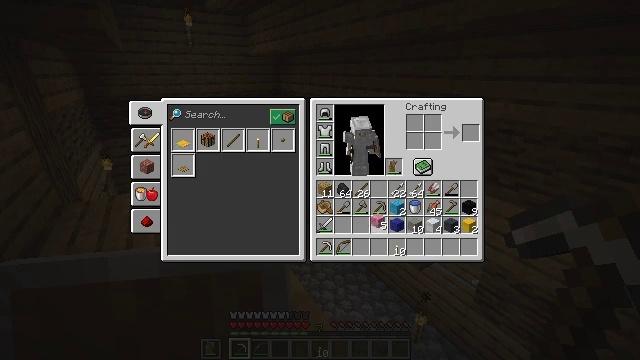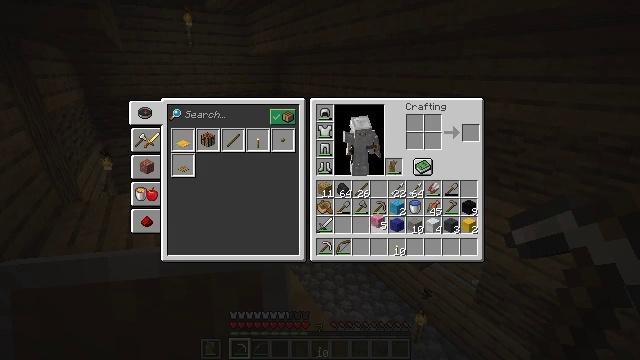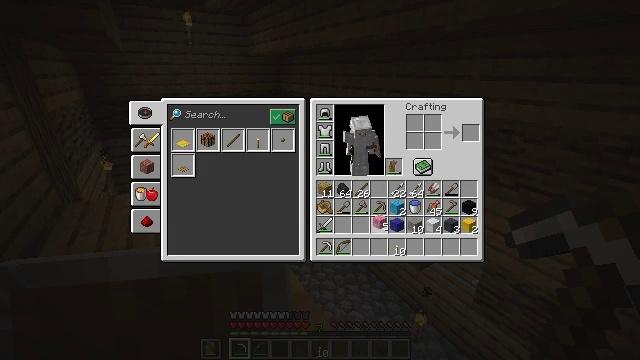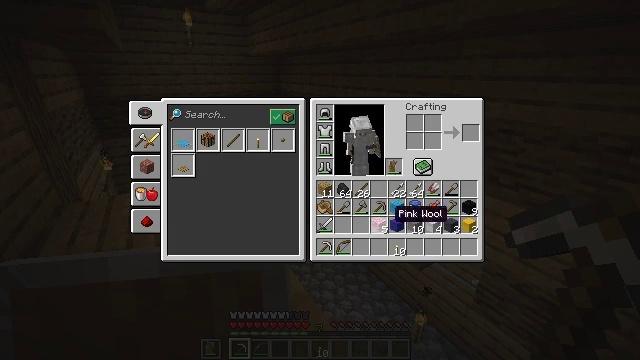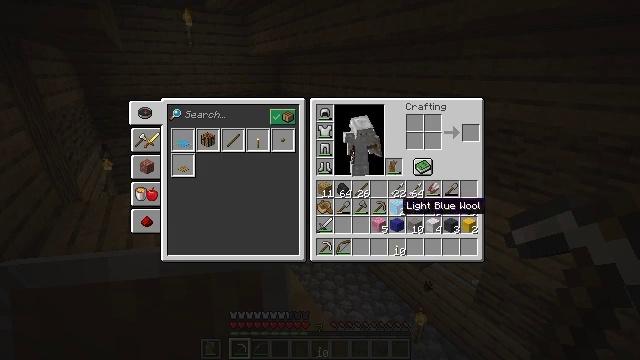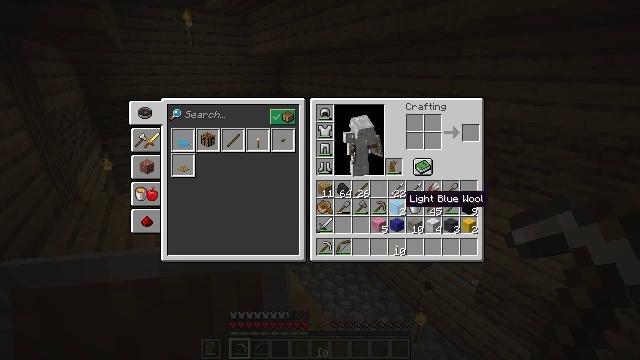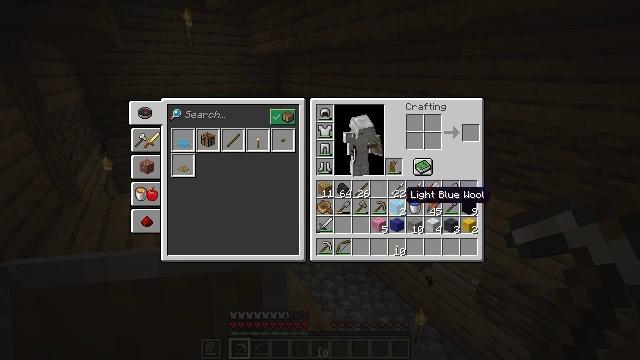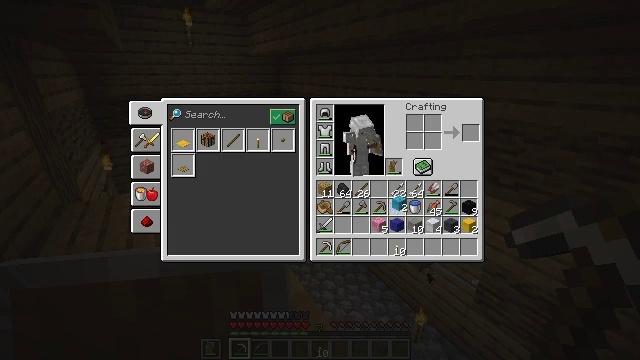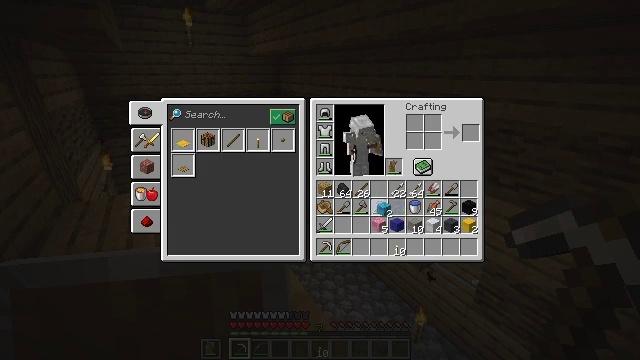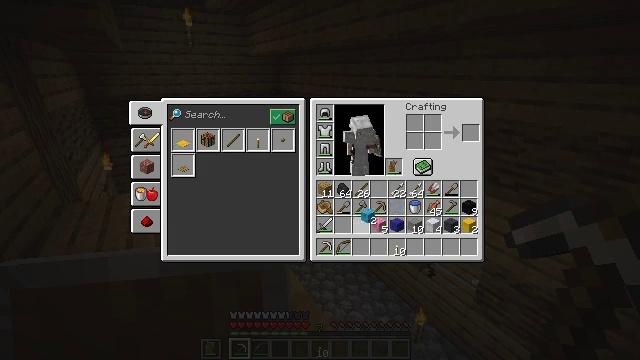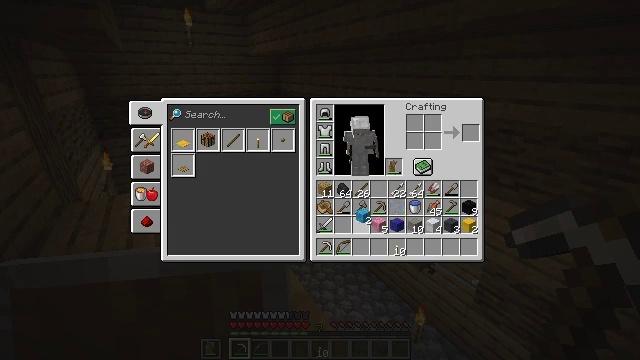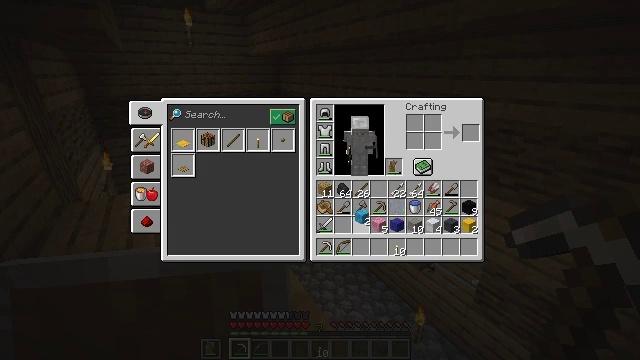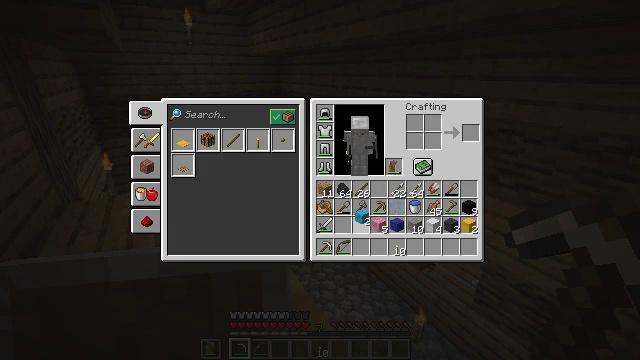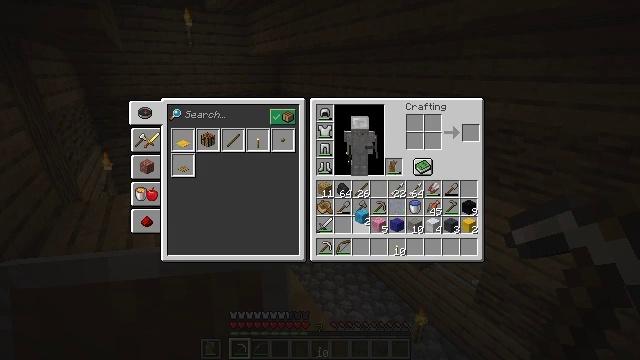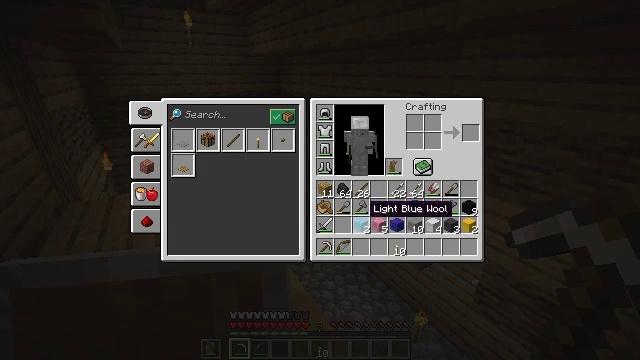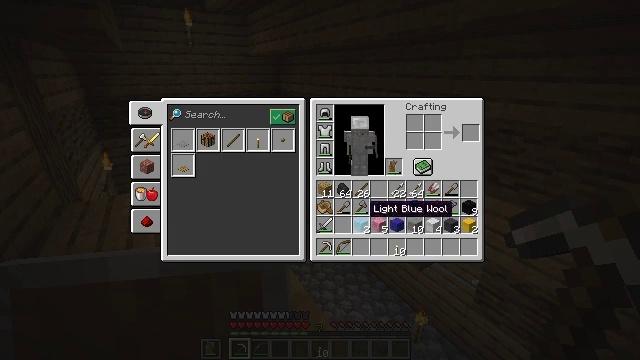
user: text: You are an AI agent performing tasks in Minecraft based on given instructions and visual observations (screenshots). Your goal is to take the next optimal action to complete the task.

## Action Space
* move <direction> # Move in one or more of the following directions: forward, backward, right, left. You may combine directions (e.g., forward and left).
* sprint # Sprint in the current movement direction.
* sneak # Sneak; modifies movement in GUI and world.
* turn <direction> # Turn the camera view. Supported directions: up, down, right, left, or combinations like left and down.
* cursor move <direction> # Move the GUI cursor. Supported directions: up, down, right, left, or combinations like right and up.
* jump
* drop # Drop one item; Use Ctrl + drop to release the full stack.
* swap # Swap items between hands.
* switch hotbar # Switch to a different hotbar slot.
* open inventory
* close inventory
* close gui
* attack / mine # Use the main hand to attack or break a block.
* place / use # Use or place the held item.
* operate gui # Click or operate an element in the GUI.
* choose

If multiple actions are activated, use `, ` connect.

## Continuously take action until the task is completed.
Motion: motion action
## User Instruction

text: Gather red wool by attacking it.
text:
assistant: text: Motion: operate gui
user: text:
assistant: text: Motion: operate gui
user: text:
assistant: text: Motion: cursor move right
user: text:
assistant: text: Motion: cursor move right and up
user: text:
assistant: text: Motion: cursor move up
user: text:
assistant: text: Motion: no_op
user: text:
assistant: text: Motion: operate gui
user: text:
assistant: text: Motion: cursor move left
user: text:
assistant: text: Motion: cursor move left
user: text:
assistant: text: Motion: no_op
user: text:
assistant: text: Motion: no_op
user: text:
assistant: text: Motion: operate gui
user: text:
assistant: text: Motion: operate gui
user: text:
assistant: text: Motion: no_op
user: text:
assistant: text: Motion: no_op
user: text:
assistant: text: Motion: no_op
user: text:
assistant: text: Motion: no_op
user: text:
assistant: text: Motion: cursor move right and up
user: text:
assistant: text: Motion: no_op
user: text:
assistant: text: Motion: no_op
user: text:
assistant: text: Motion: no_op
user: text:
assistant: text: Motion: no_op
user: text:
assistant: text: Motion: no_op
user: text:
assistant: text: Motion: no_op
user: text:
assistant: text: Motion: no_op
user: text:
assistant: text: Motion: no_op
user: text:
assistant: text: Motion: no_op
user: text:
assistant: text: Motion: no_op
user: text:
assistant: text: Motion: no_op
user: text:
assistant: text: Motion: no_op